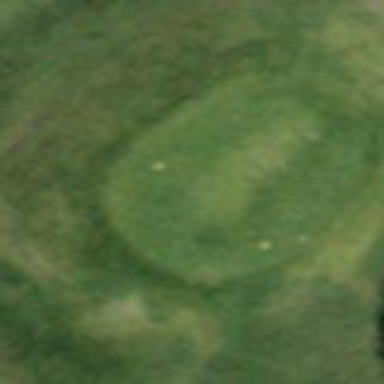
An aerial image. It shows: Golf tee on grassy land.